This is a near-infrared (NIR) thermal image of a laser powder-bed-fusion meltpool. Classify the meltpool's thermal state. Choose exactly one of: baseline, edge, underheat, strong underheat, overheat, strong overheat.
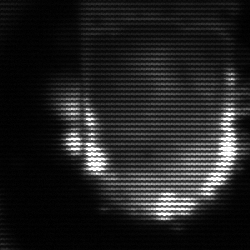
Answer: baseline